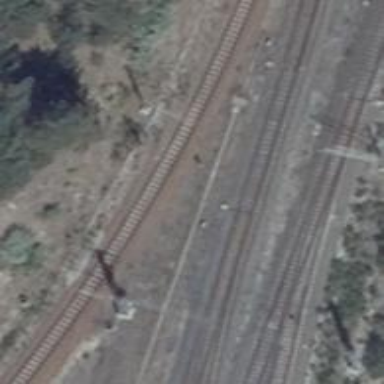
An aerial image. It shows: Railway switch.